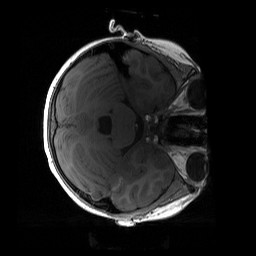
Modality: T1w
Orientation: axial
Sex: female
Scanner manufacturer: siemens
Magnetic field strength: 3 T
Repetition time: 1.9 s
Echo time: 0.00243 s